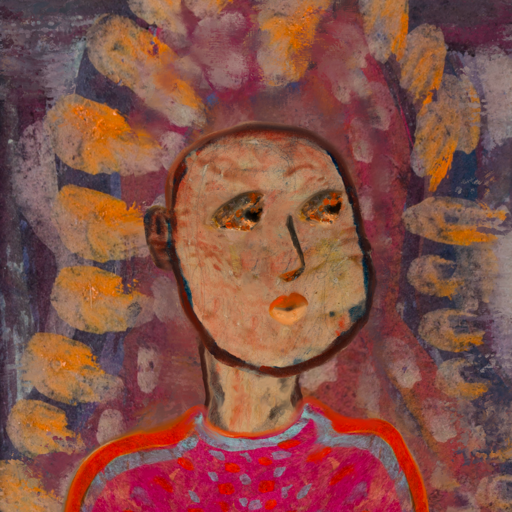
Background: Doll, Head And Neck Side: Orphan, Face Side: Gypsy_Queen, Bust: Sisters, Hair Side: Blank, Head Accessory: Blank, Second Necklace: Blank, Necklace: Blank, Baby: Blank